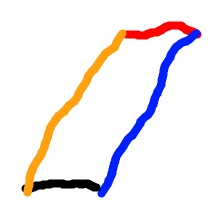
Shape: parallelogram